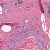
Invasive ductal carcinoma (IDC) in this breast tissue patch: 0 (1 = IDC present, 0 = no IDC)